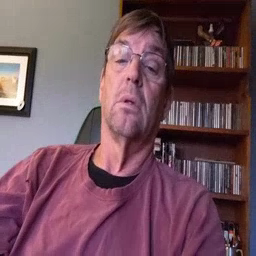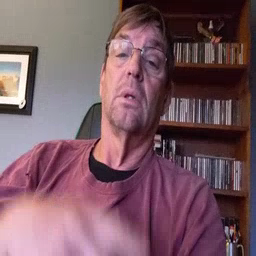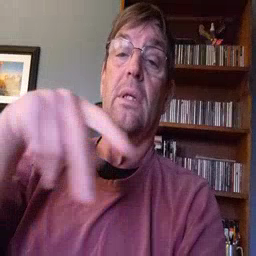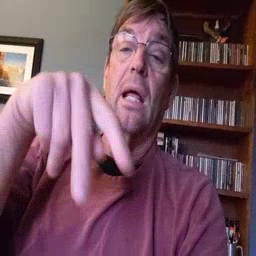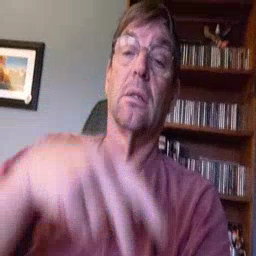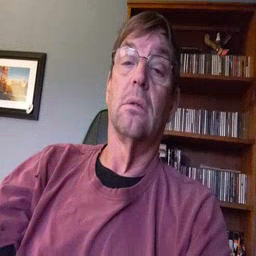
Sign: dance